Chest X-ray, PA view. Patient: 26 years old, sex F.
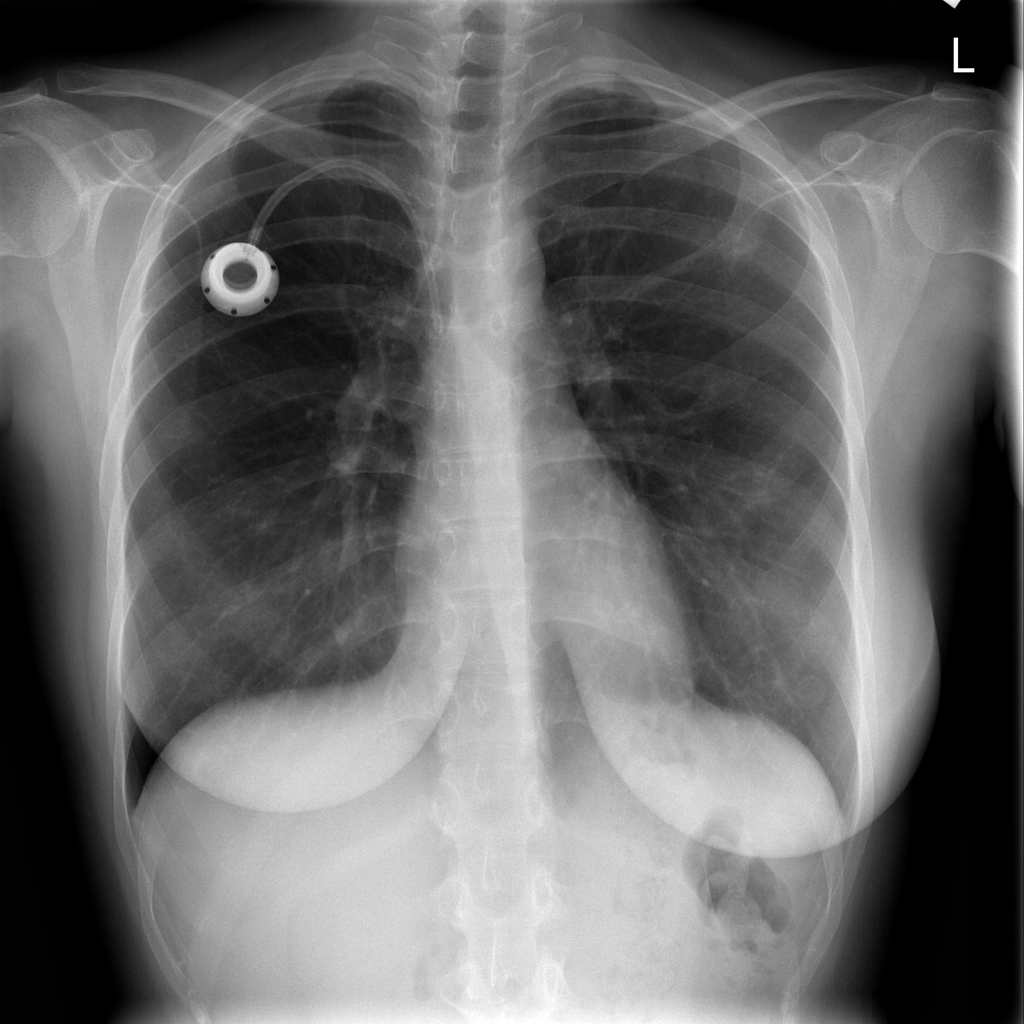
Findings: No Finding